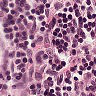
Metastatic tissue present: no